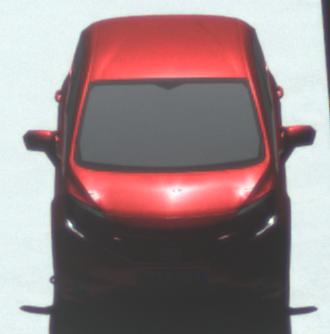
Make: Nissan
Model: Note 1.2
Detailed model: Note (E12) (10/13 - 12/16)
Model produced from: 2013/10
Model produced until: 2015/09
Doors: 5
Color: red
Road condition: dry road
Daytime: midday
Contrast: high contrast